Question: I have an GPS based iPhone application that uses Google Maps. The app simply displayes the users current location on the map and will alert users when they come to within a certain radius of a marked Point on their journey.
For legal reasons I am unable to use turn-by-turn navigation in the app so the app will never know the route the user is taking to get from A to B. All the app does is constantly check current location agains a database of GPS Point coordinates. If the users current location is within e.g. 50 meters of a Point, the user will get a message regarding that Point.
My issue is this:
Each Point has a radius of say 50 meters around it as marked by the large blue circle on the image below.
The user is indicated by small blue dot and the direction of travel is marked by the red arrow. In the image the user has entered the radius of the Point but is not actually on the same road as the Point. The user should only get messages should they be on the same road as the Point and within the radius of the Point.
Is there a way I can determine if the user is on the same road as thePoint when entering that Points radius?
Side Note: The app is working in its current state and I can get messages when entering the radius of a Point.

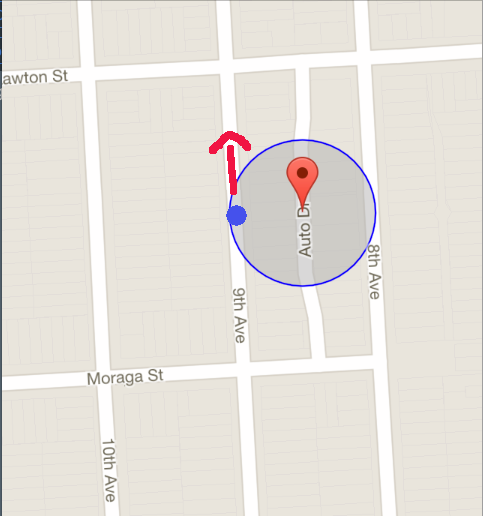
Answer: I have been implementing gps based track and trace apps for a while. The easiest way I see is when you get the event that the point is entering the 50 m radius you do a geolookup meaning you ask the system the address of the long/lat. You compare this (street) with the geolookup of your ref point.
This requires a geolookup service and the user being online.